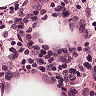
Metastatic tissue present: no